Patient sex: M
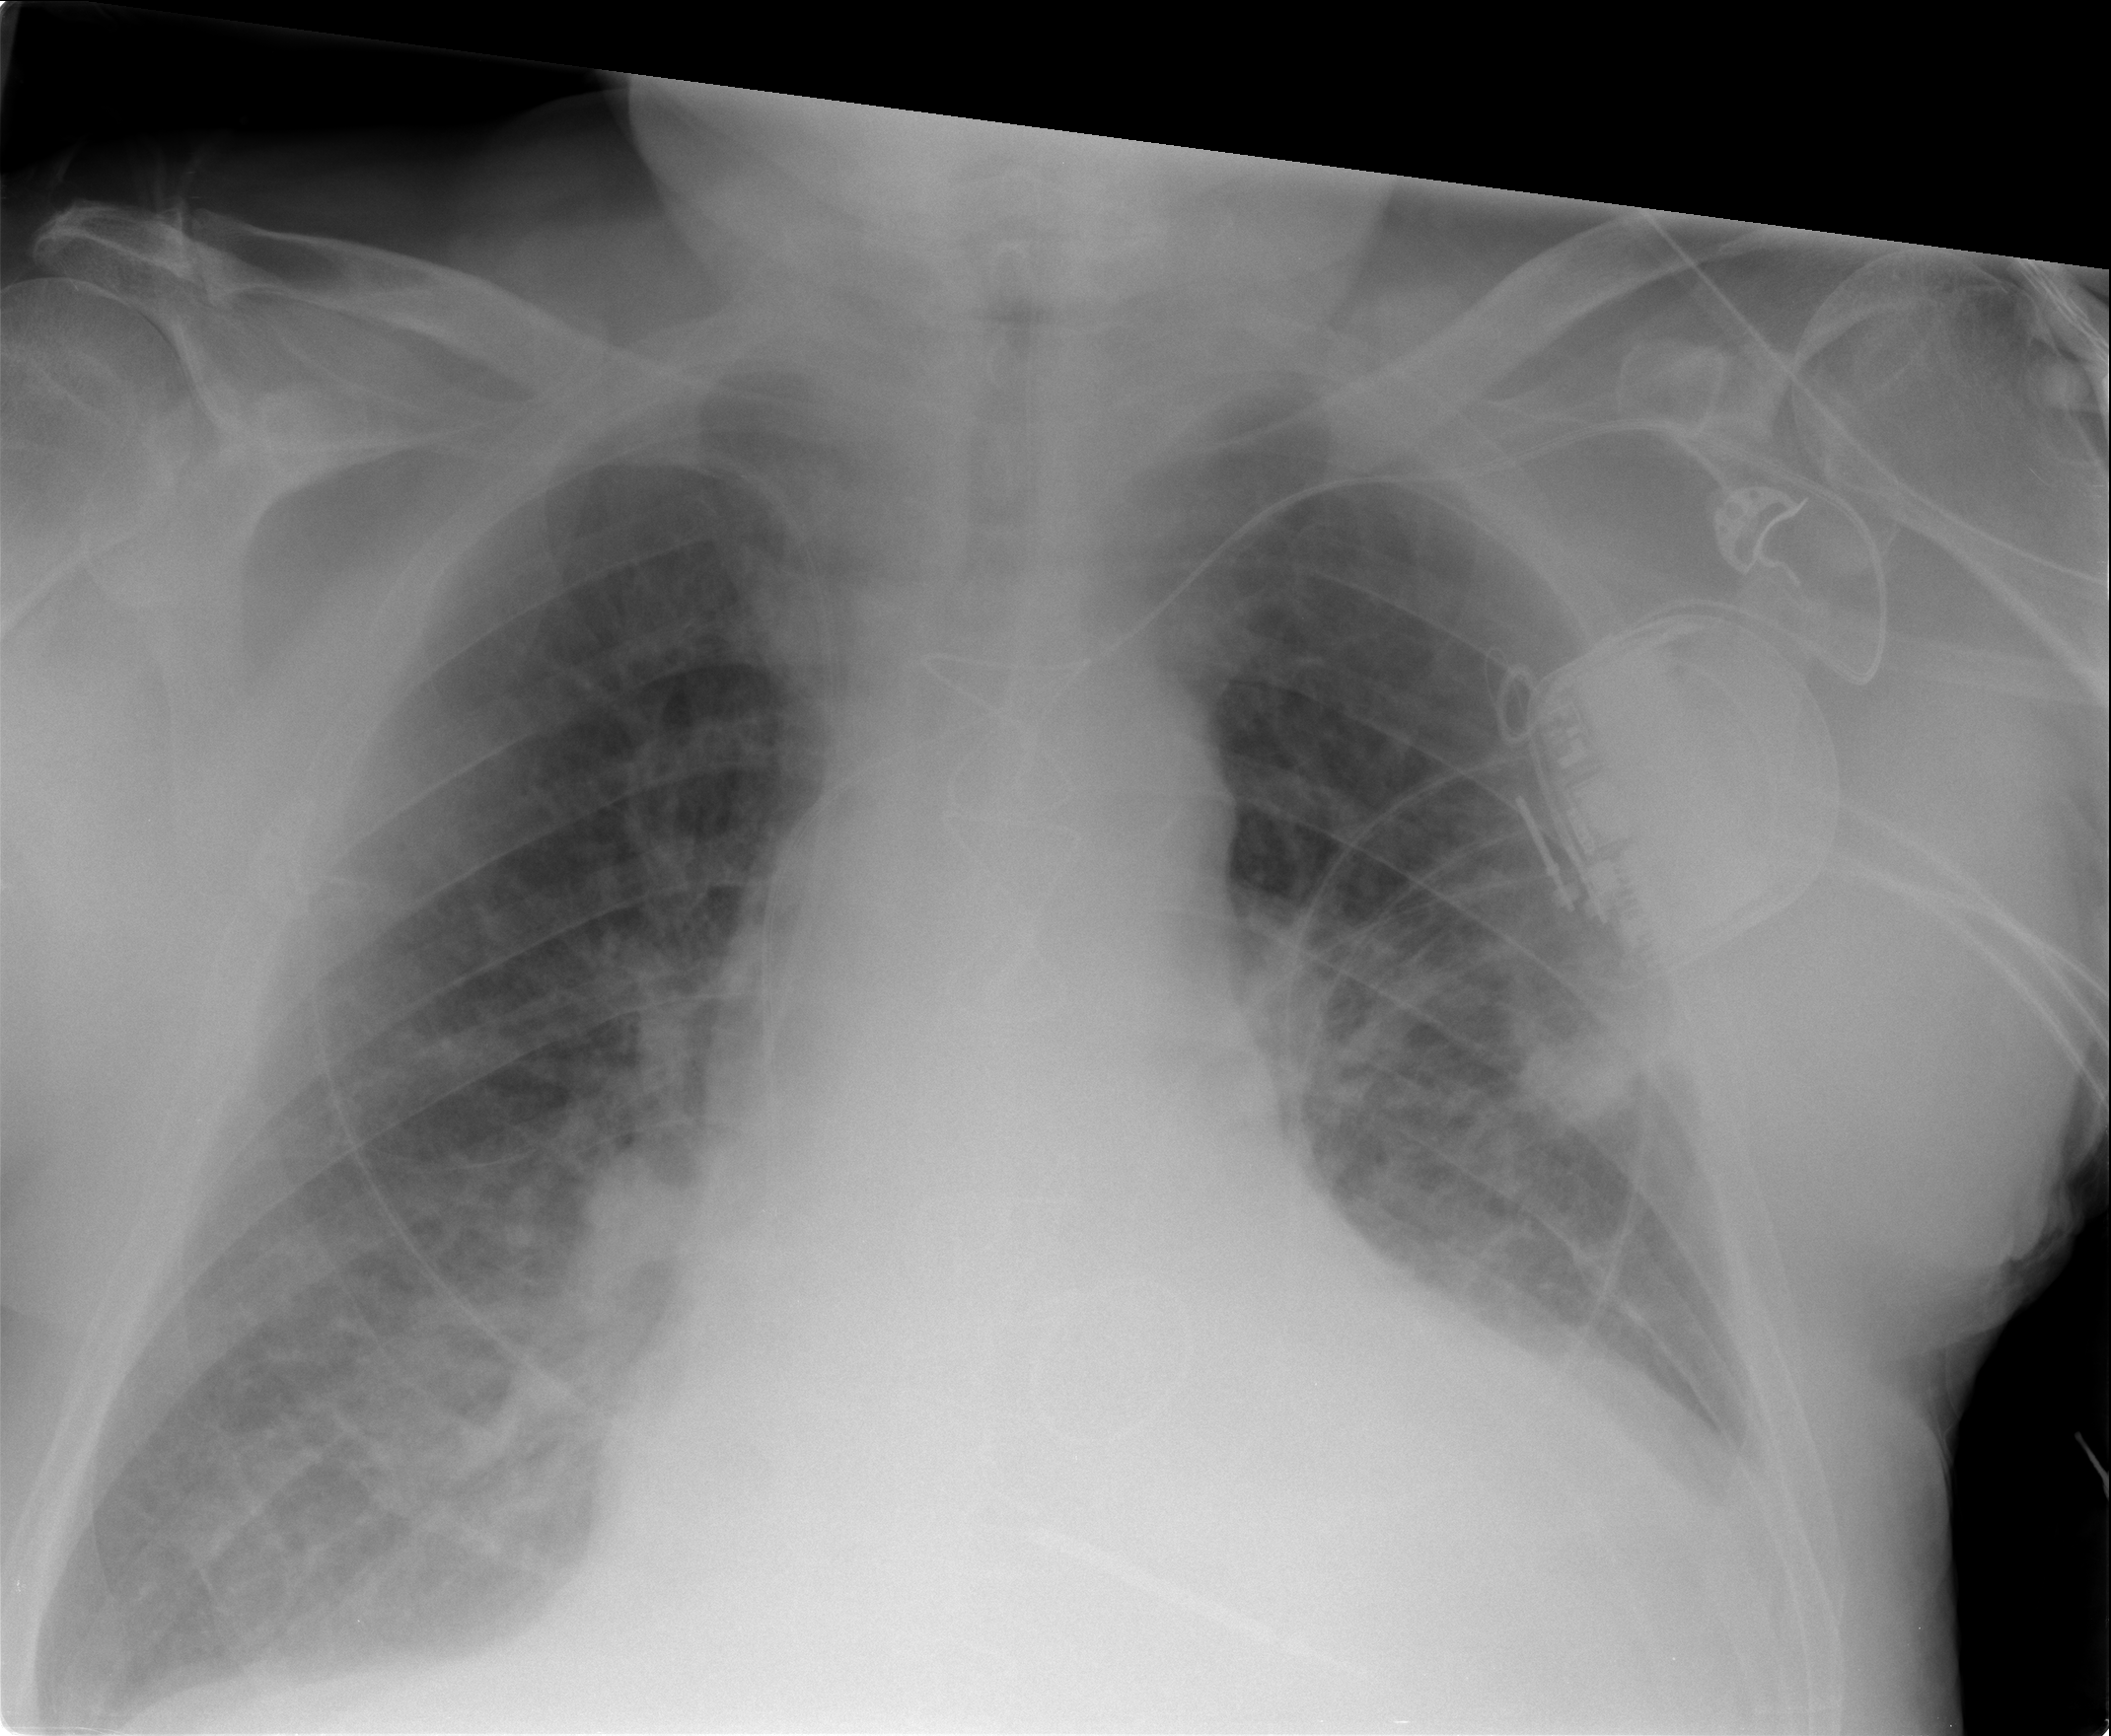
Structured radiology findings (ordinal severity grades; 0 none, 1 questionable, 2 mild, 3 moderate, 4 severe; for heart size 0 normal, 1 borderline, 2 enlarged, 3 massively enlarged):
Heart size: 2
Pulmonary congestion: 2
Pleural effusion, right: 0
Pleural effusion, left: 0
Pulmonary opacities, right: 0
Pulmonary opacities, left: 2
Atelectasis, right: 2
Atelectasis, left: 2